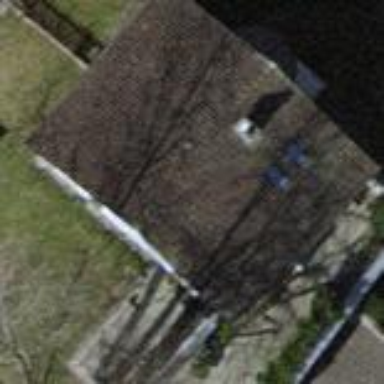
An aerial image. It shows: Building with gabled roof.